高一 · 代数
已知函数 $f(x)=\left\{\begin{array}{l}|\lg (-x)| x<0 \\ x^{2}-6 x+4, x \geq 0,\end{array}\right.$ 若关于 $x$ 的方程 $f^{2}(x)-b f(x)+1=0$ 有 8 个不同根, 则实数 $b$ 的取值范围是
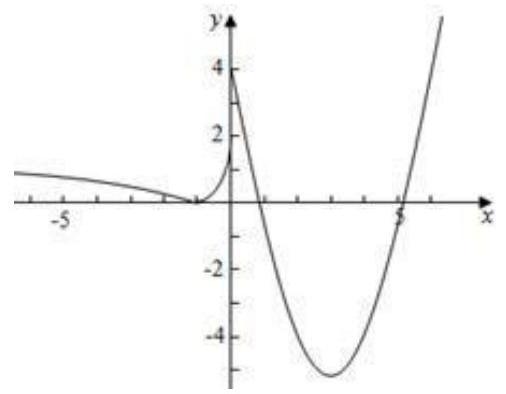
答案: $\left(2, \frac{17}{4}\right]$
解析: 函数 $f(x)$ 的图像如图所示,

因为 $x^{2}-6 x+4=(x-3)^{2}-5$,

所以关于 $x$ 的方程 $f^{2}(x)-b f(x)+1=0$ 在 $(0,4]$ 上有 2 个根.

令 $t=f(x)$, 则方程 $t^{2}-b t+1=0$ 在 $(0,4]$ 上有 2 个不同的正解,

所以 $\left\{\begin{array}{l}0<\frac{b}{2}<4 \\ \Delta=b^{2}-4>0 \\ f(4)=16-b+1 \geq 0 \\ f(0)=1>0\end{array}\right.$, 解得 $2<b \leq \frac{17}{4}$.

【分析】利用分段函数的图象结合换元法, 再利用一元二次方程中的判别式法和正解与在端点处的函数值的关系, 从而利用交集的运算法则结合数轴, 从而求出实数 $\mathrm{b}$ 的取值范围。

三、解答题